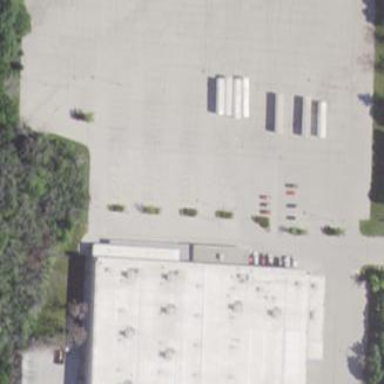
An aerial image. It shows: Retail area.